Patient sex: F
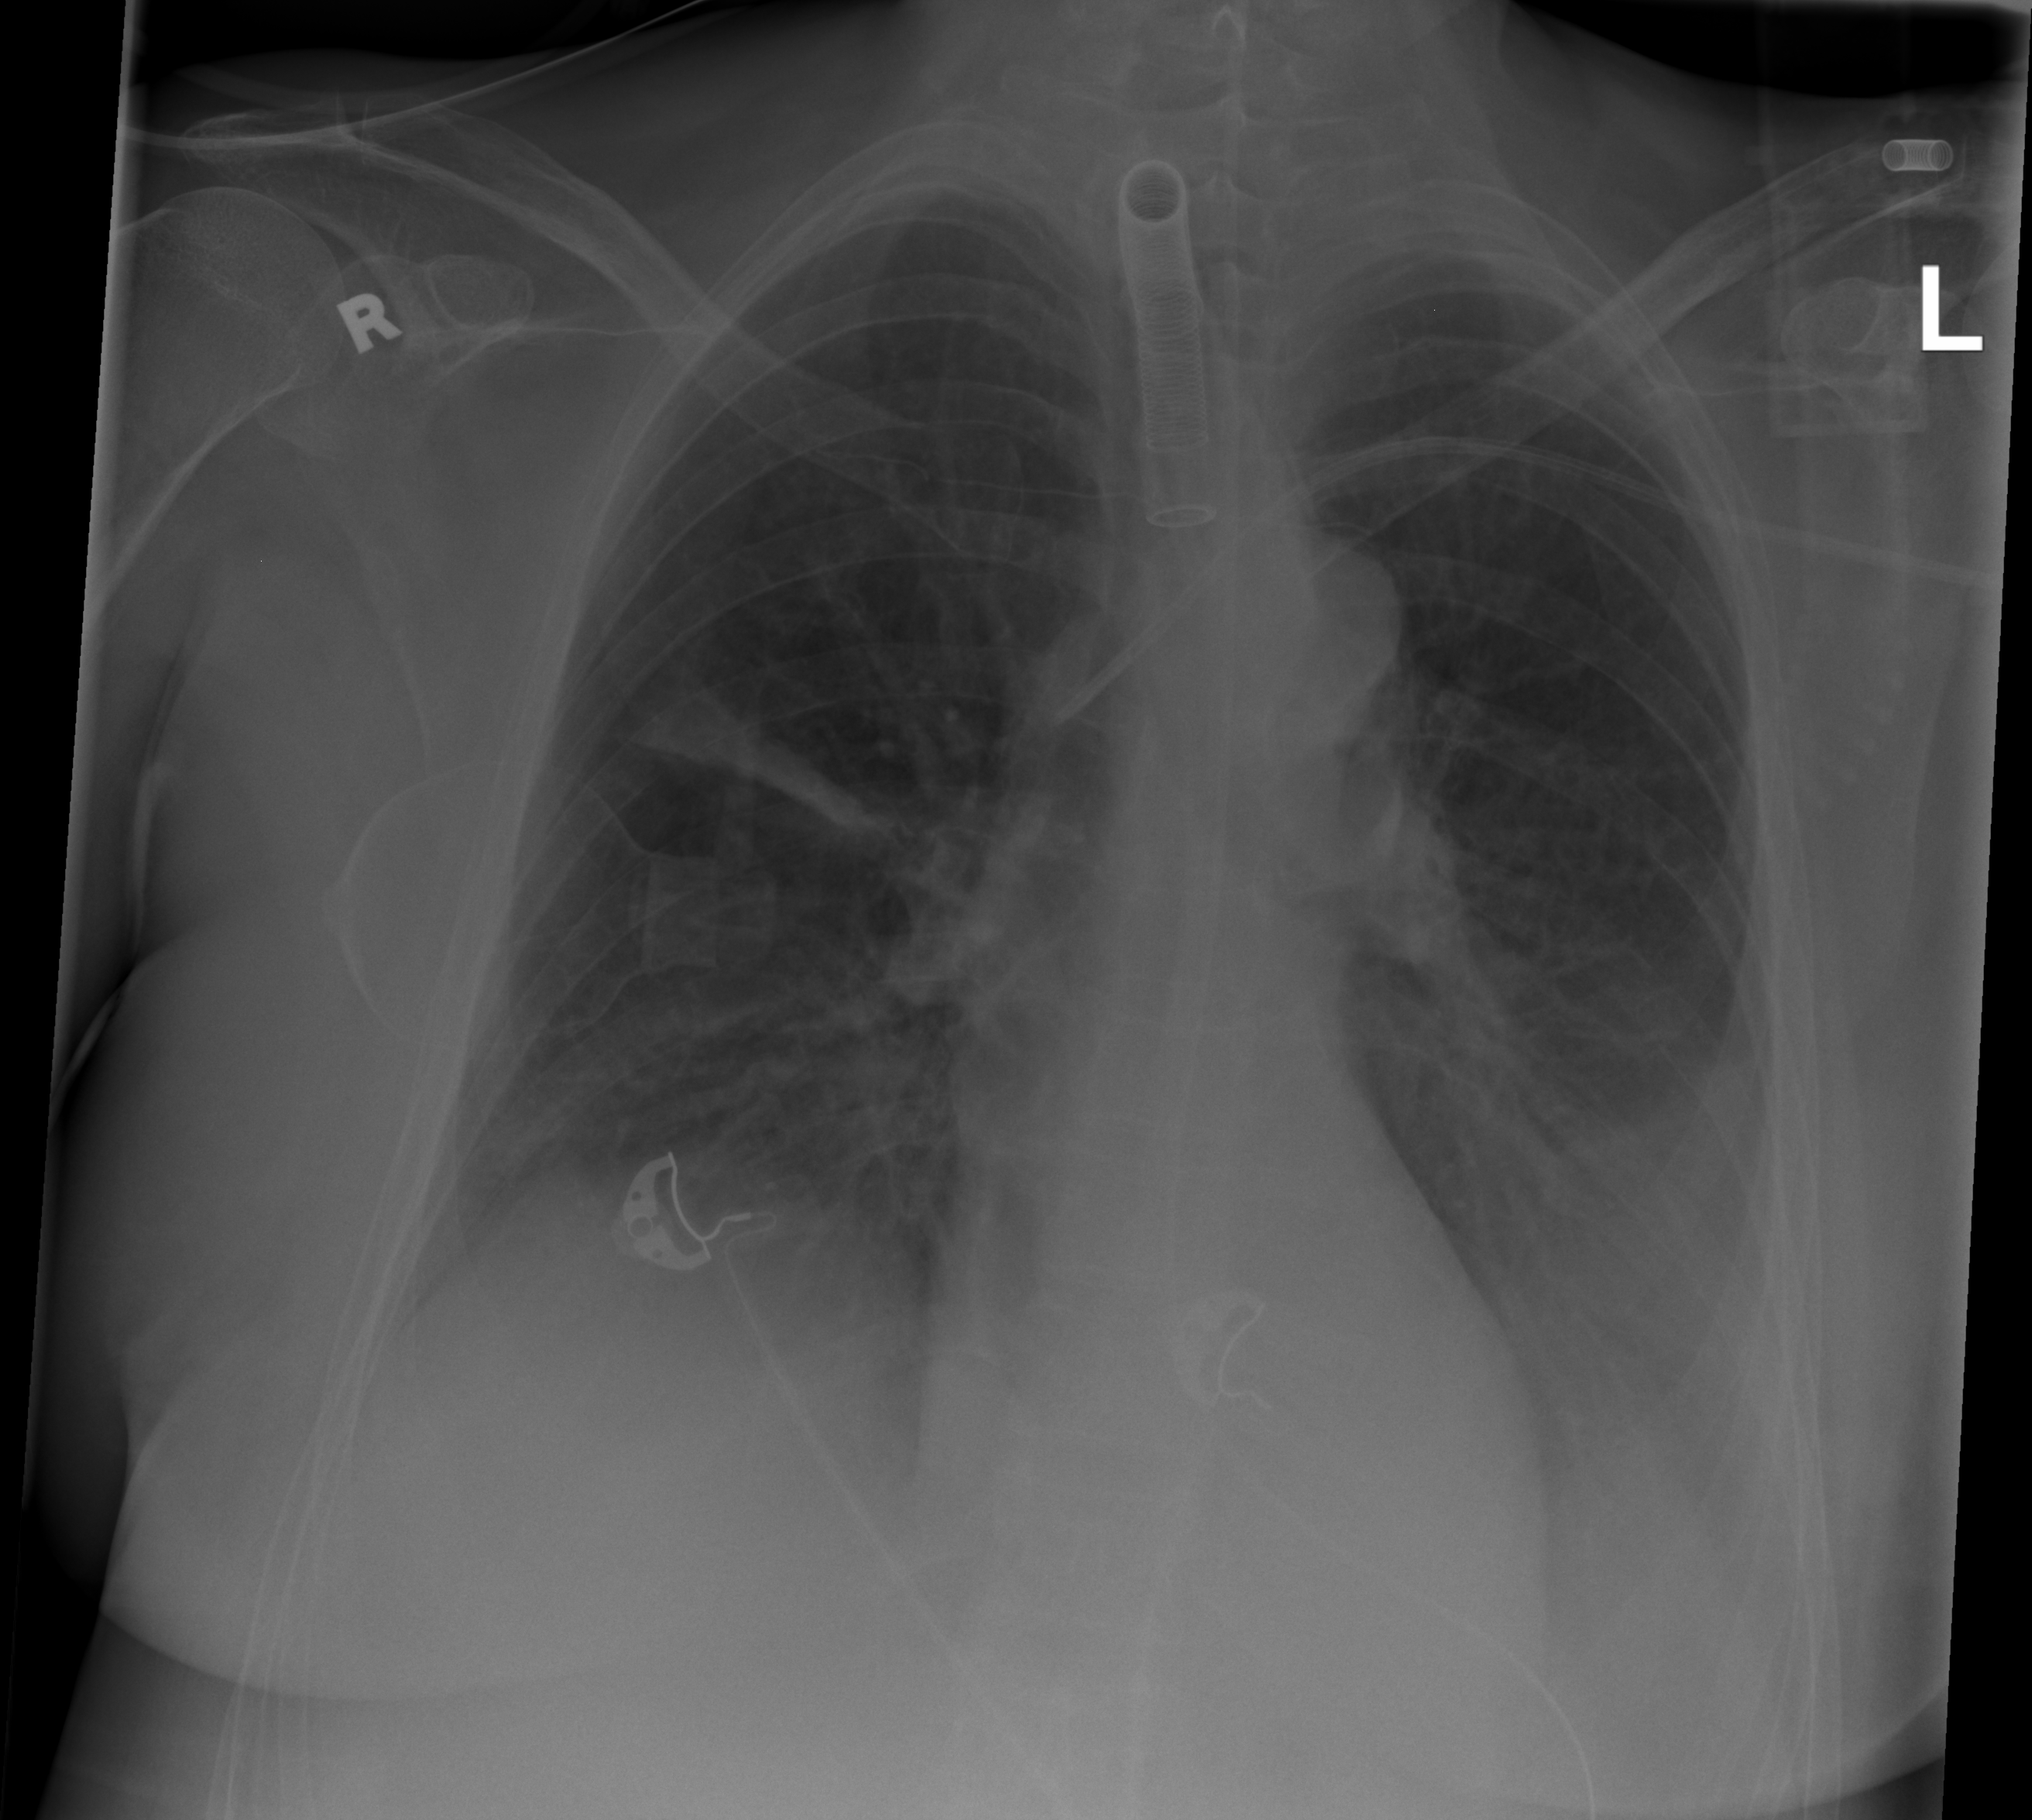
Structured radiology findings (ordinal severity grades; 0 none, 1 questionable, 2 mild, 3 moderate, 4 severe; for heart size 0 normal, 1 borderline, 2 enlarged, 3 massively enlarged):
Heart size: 0
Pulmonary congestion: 1
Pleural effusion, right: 2
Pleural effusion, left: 3
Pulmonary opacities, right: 1
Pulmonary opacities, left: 2
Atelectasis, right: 2
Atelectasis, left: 2